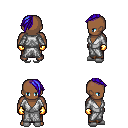
a pixel art fantasy rpg character, male body template, human, dark skin, white robe, robe skirt, blue long mohawk hairstyle, gold gloves, white slippers, four views (front, back, left, right), 2x2 character sprite sheet, small pixel art, hard edges, no anti-aliasing